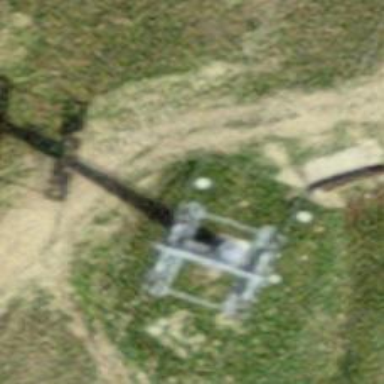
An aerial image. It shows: Pylon used for aerialway.